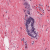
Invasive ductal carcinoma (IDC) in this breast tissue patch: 0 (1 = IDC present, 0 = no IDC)